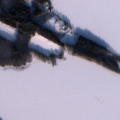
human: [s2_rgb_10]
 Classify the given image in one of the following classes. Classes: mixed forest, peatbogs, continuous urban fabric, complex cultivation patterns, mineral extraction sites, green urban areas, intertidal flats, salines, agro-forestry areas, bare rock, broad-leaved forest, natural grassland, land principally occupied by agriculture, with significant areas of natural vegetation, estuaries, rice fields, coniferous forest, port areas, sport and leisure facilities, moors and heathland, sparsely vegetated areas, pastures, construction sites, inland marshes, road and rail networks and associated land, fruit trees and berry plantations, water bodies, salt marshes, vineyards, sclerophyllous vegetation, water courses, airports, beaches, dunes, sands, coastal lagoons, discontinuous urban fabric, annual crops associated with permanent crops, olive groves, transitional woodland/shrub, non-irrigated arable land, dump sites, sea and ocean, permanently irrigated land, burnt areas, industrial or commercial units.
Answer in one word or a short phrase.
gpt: land principally occupied by agriculture, with significant areas of natural vegetation, broad-leaved forest, mixed forest, water bodies